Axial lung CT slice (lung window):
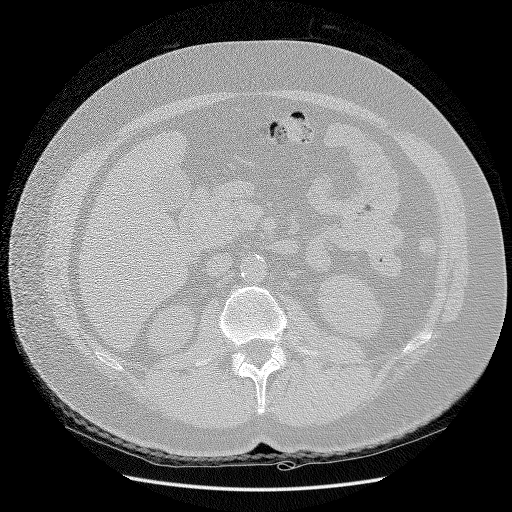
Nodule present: no